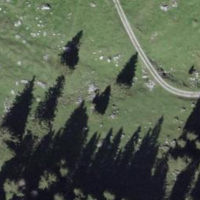
EUNIS habitat code: 23
Species observed at this site:
Saxifraga rotundifolia